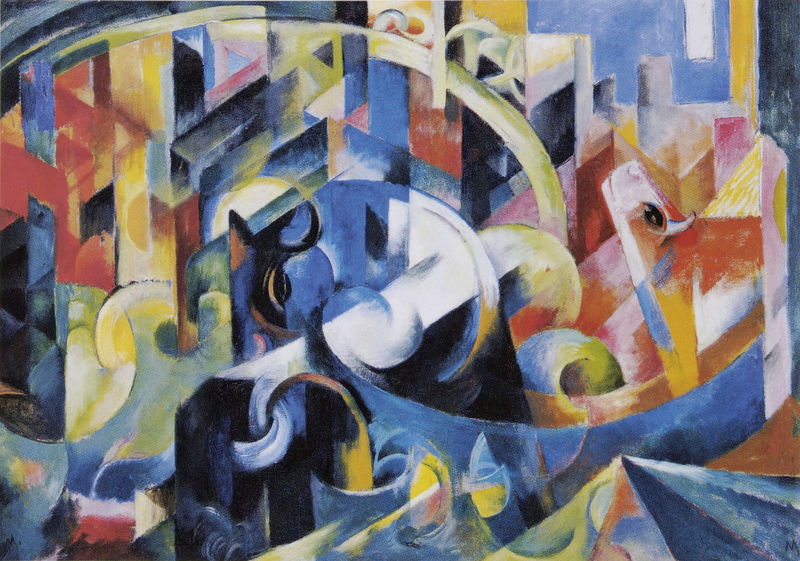
Titel: Rinder (Bild mit Rindern I)
Künstler: Franz Marc
Standort: München
Institution: Pinakothek der Moderne
Schlagwörter: blau, dunkel, gemälde, kopf, schatten, vogel, weiß, dreieck, gelb, grün, komposition, kubismus, kubistisch, stadt, bunt, glas, hell, licht, orange, schwarz, gebäude, rot, tier, tiere, expressionismus, malerei, muster, gläser, augen, bild, horn, öl, kühe, rauch, auge, rosa, kreis, pferd, pferde, reiter, rund, apfel, wellen, bogen, abstrakt, berge, farben, flächen, farbe, formen, kuh, linien, spitz, maler, deutsch, rechtecke, bögen, futurismus, eckig, rechteck, münchen, wirbel, form, dynamik, kreise, leinwand, macke, kunst, franz, ecken, quadrate, geometrisch, rauten, leben, rehe, rechteckig, balu, museum, hörner, farbverlauf, stier, dreiecke, lenbachhaus, rundung, spirale, blauer reiter, kuben, kandinsky, vereinigung, chagall, kochel, blauer, regenbogen, franz marc, marc, murnau, expresionismus, delaunay, abstakt, künstervereinigung, prisma, zerteilen, fünfecke, dekonstruktivismus, zersetzung, weißt, abstarakt